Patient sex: F
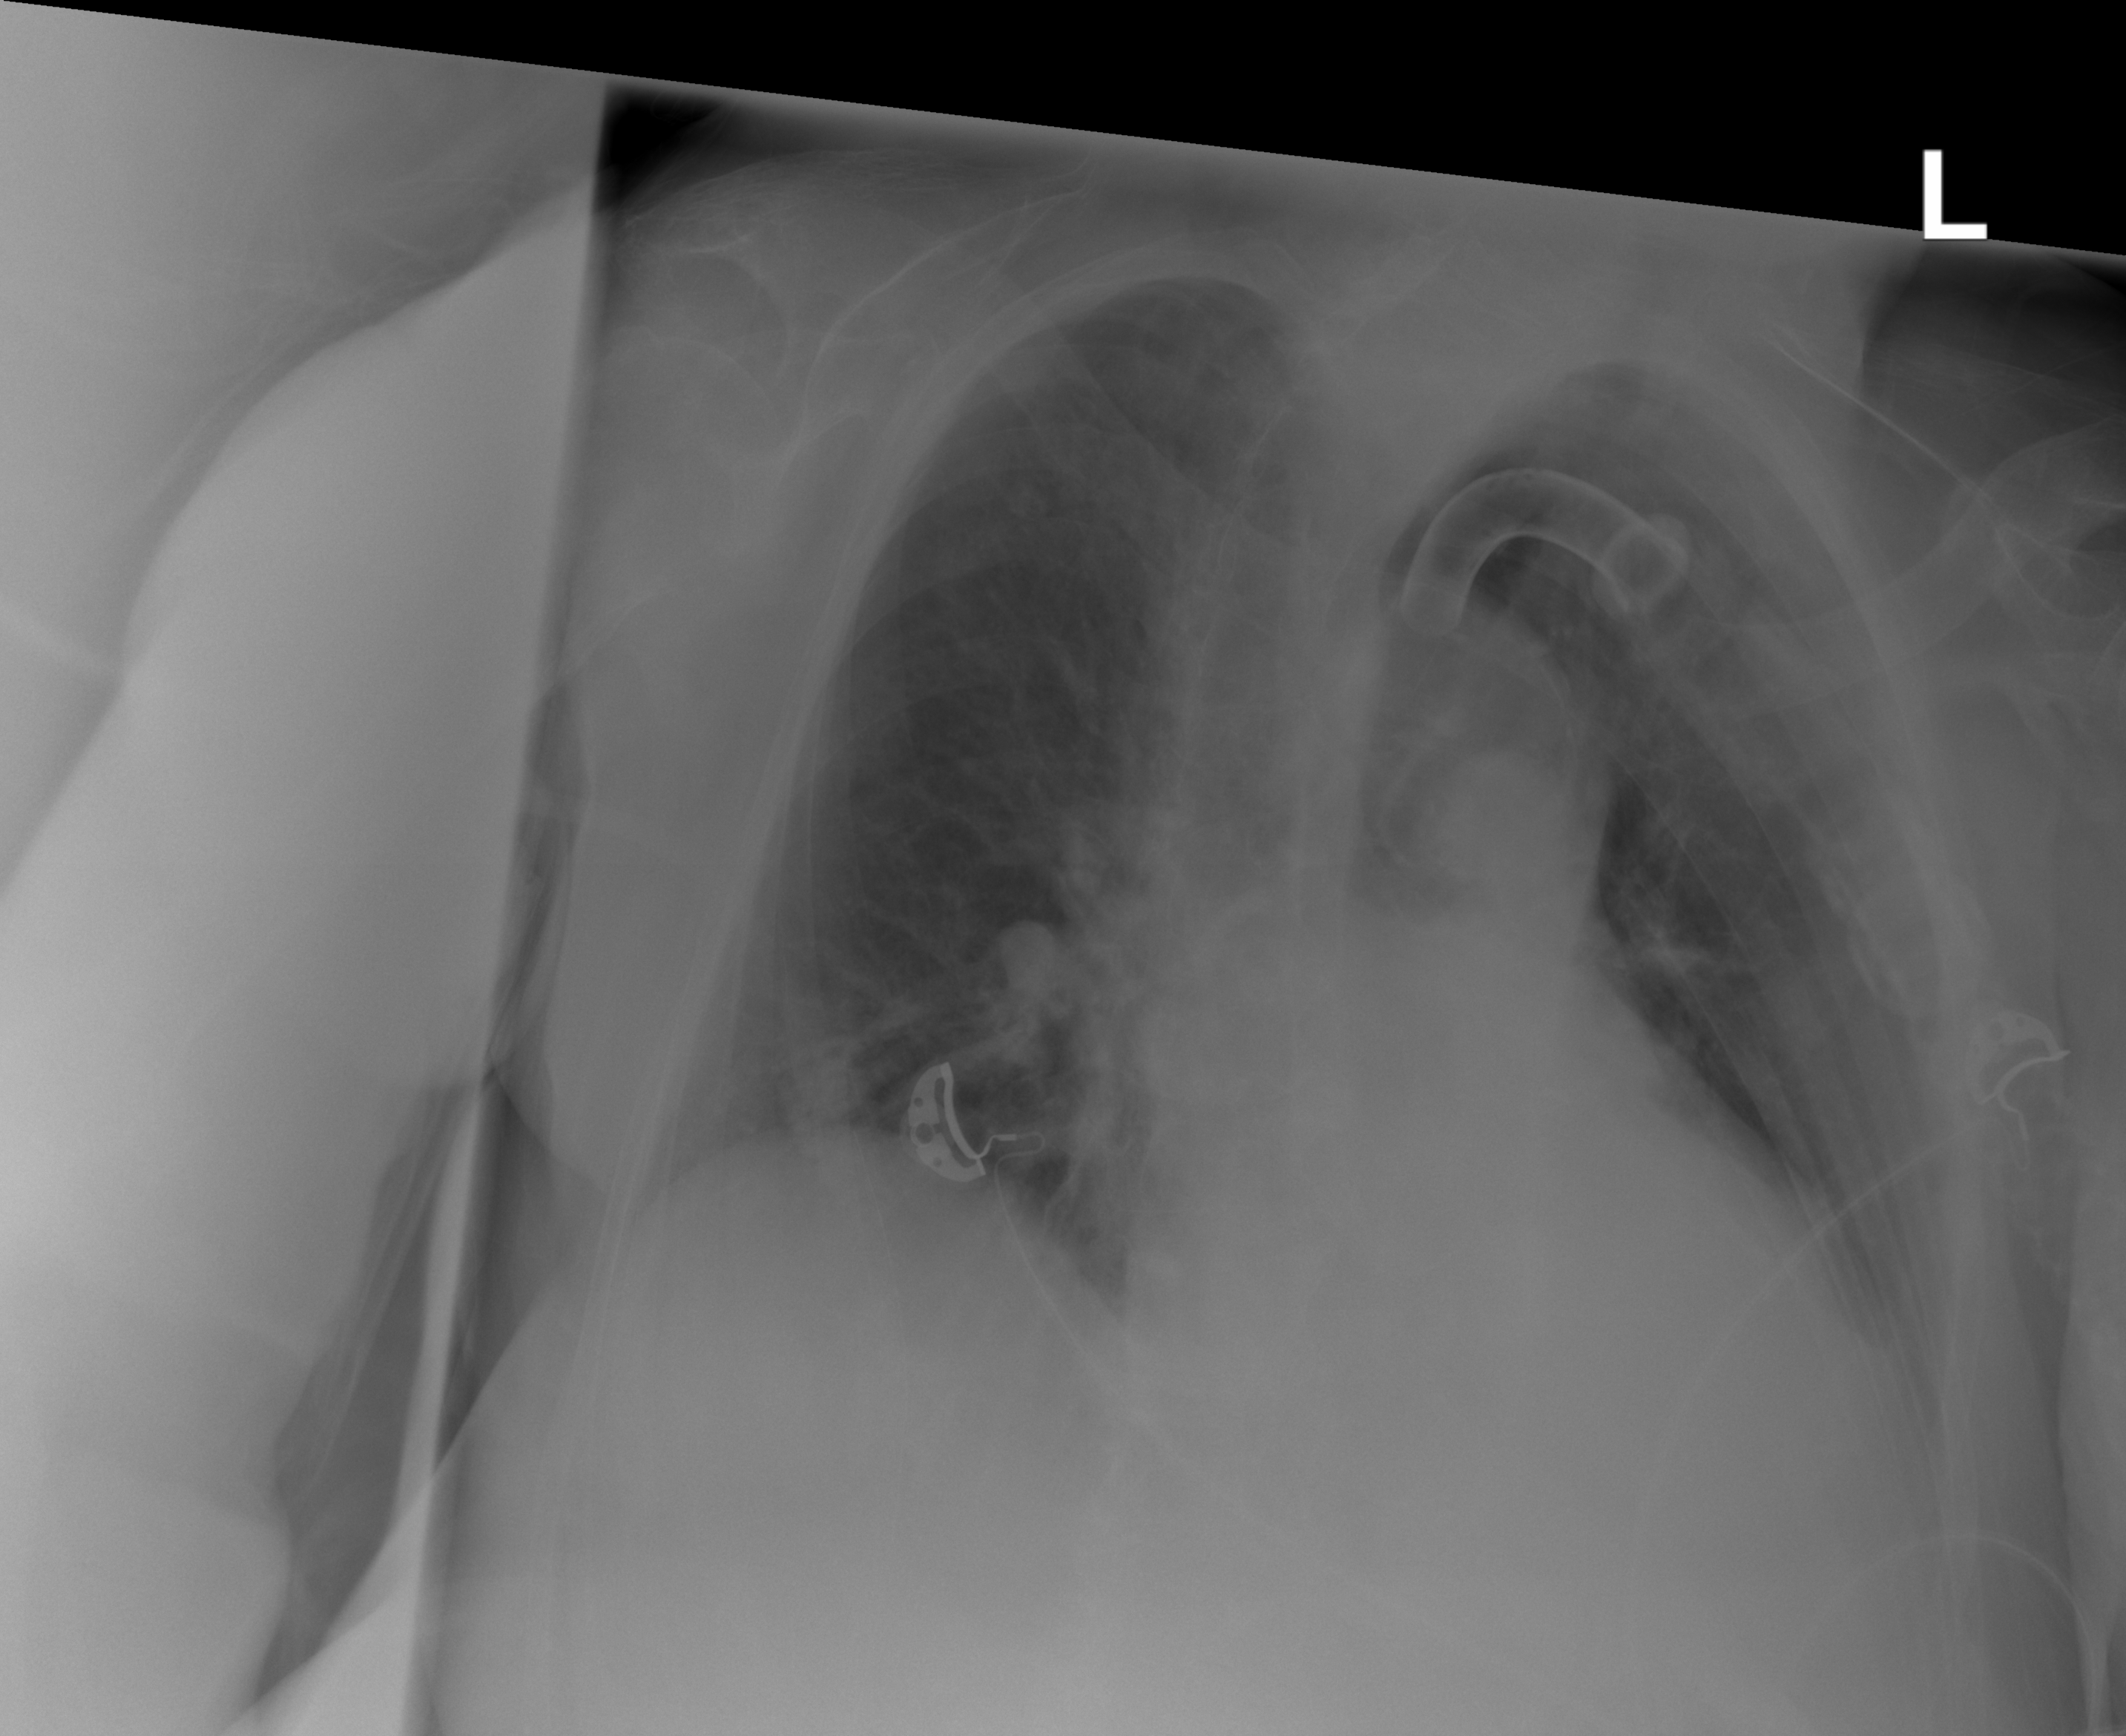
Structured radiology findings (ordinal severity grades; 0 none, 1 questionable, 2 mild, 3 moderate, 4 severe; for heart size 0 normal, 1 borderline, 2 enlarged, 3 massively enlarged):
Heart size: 2
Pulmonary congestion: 2
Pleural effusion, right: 0
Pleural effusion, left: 2
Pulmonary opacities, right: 1
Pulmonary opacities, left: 0
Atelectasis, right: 0
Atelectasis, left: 2